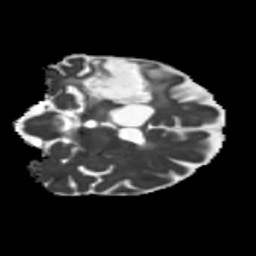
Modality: MD
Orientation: coronal
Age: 66
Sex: female
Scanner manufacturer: siemens
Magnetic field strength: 3 T
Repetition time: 5.25 s
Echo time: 0.08 s